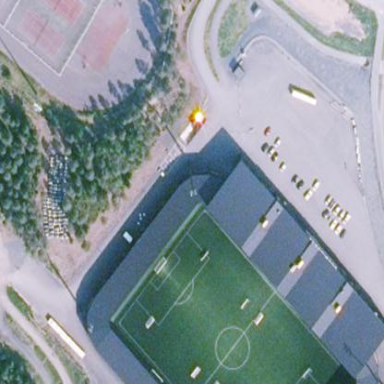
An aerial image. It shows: Stadium.